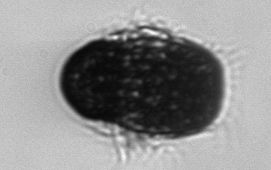
Label: Mesodinium